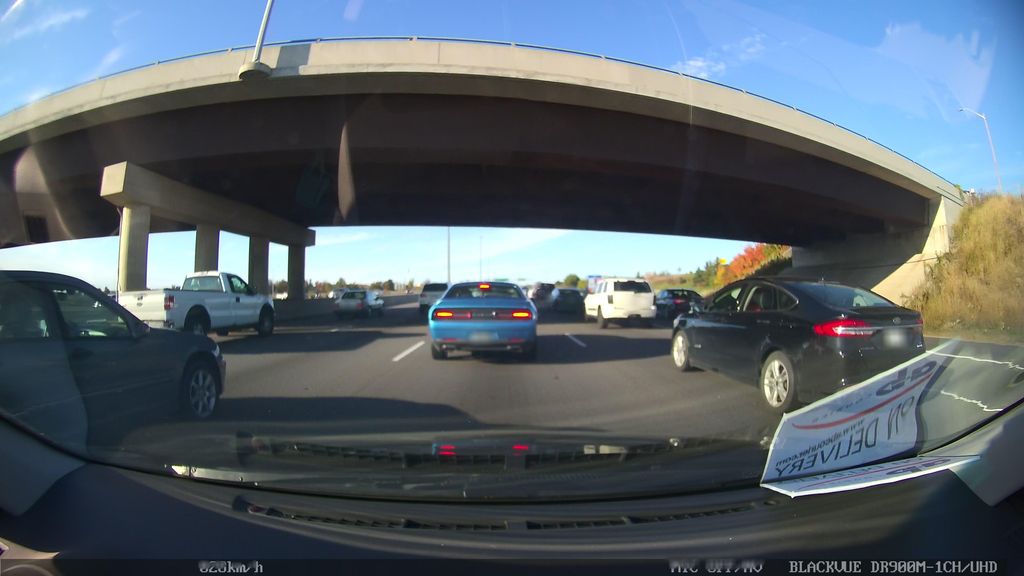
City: toronto